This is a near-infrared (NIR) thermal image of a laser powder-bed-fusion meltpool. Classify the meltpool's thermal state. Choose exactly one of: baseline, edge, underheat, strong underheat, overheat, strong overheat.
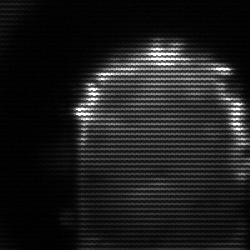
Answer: baseline